Brain MRI, t2w sequence, axial 2D slice.
Patient: age 38, sex F, weight 95 kg, height 1.95 m
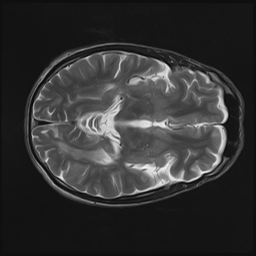